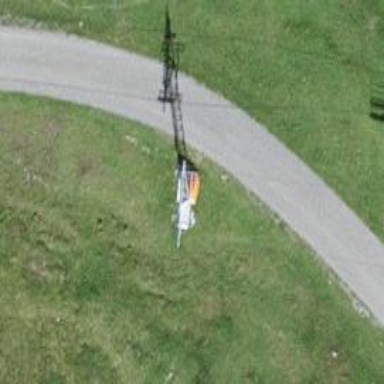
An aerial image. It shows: Pylon for aerialway.